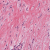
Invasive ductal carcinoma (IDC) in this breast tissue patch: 0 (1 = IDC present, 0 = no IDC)